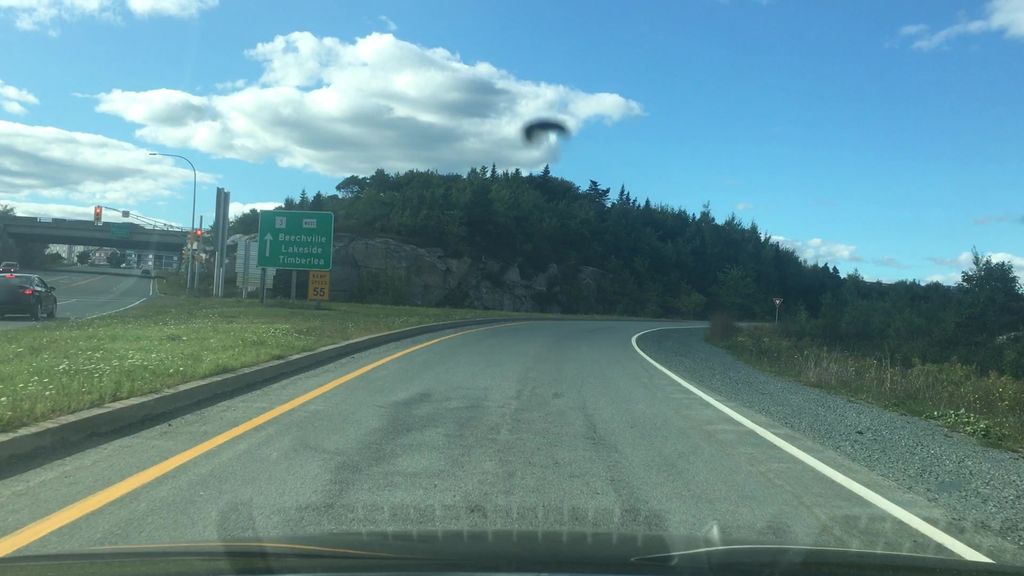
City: halifax